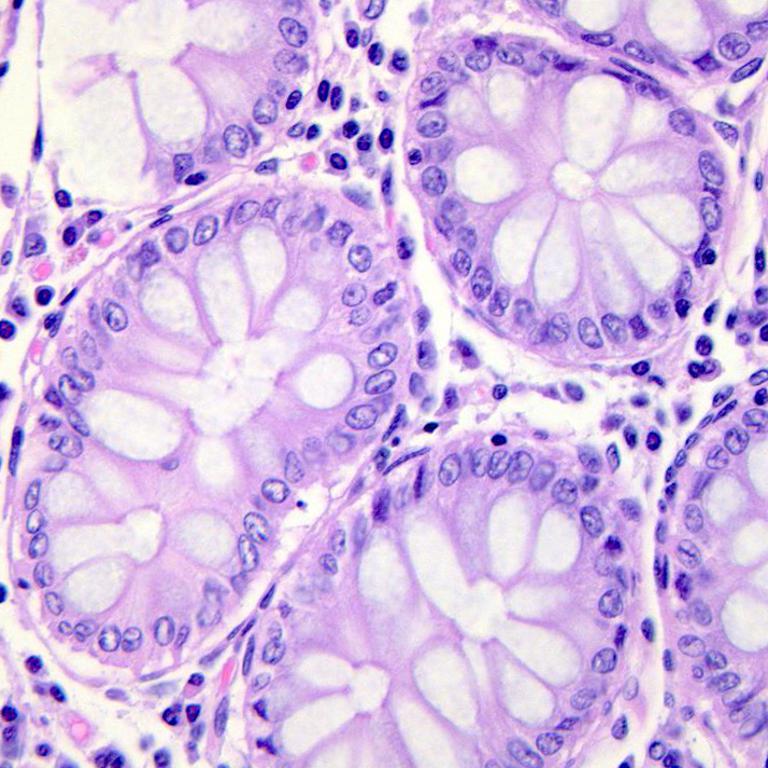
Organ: colon
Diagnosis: benign